Current action and preconditions to check: trajectory_clear

Your task: For each precondition in the list above, predict whether it will hold at this action.

Consider the current scene as observed from the mobile robot's camera, and analyze the predicted future states of all dynamic agents (e.g., people, animals, vehicles, or any moving entities) within the NEXT SECOND.

IMPORTANT: Only answer "very likely" if you are absolutely certain—based on strong, clear evidence—that a dynamic agent will violate the precondition in the predicted future state. Do NOT answer "very likely" for unlikely, ambiguous, or low-probability risks.

Ask yourself for each precondition: Is there a high probability, with clear and convincing evidence, that the predicted future states of any dynamic agent will interfere with the predicted future state of the currently executing action within the NEXT SECOND, causing that precondition to fail?

Assess the risk level based on these predictions. Use "likely" or "very likely" if motions create a clear risk of interference.

Use "neutral" or "improbable" if agents are nearby but their predicted paths are clearly diverging or non-conflicting.

Failure Risk Categories: "very improbable", "improbable", "neutral", "likely", "very likely"

Answer Format: Output ONLY the probability_of_failure value from these categories: "very improbable", "improbable", "neutral", "likely", "very likely"

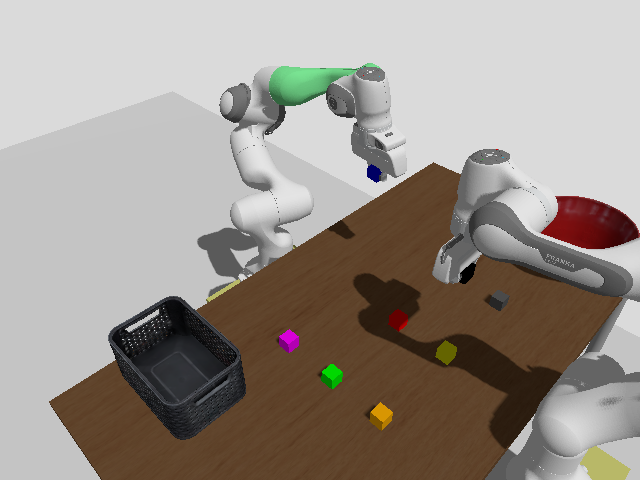

Answer: very improbable